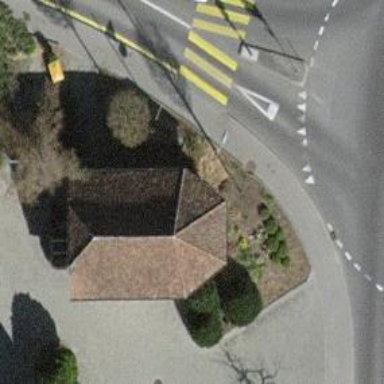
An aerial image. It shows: View of roof with edges.